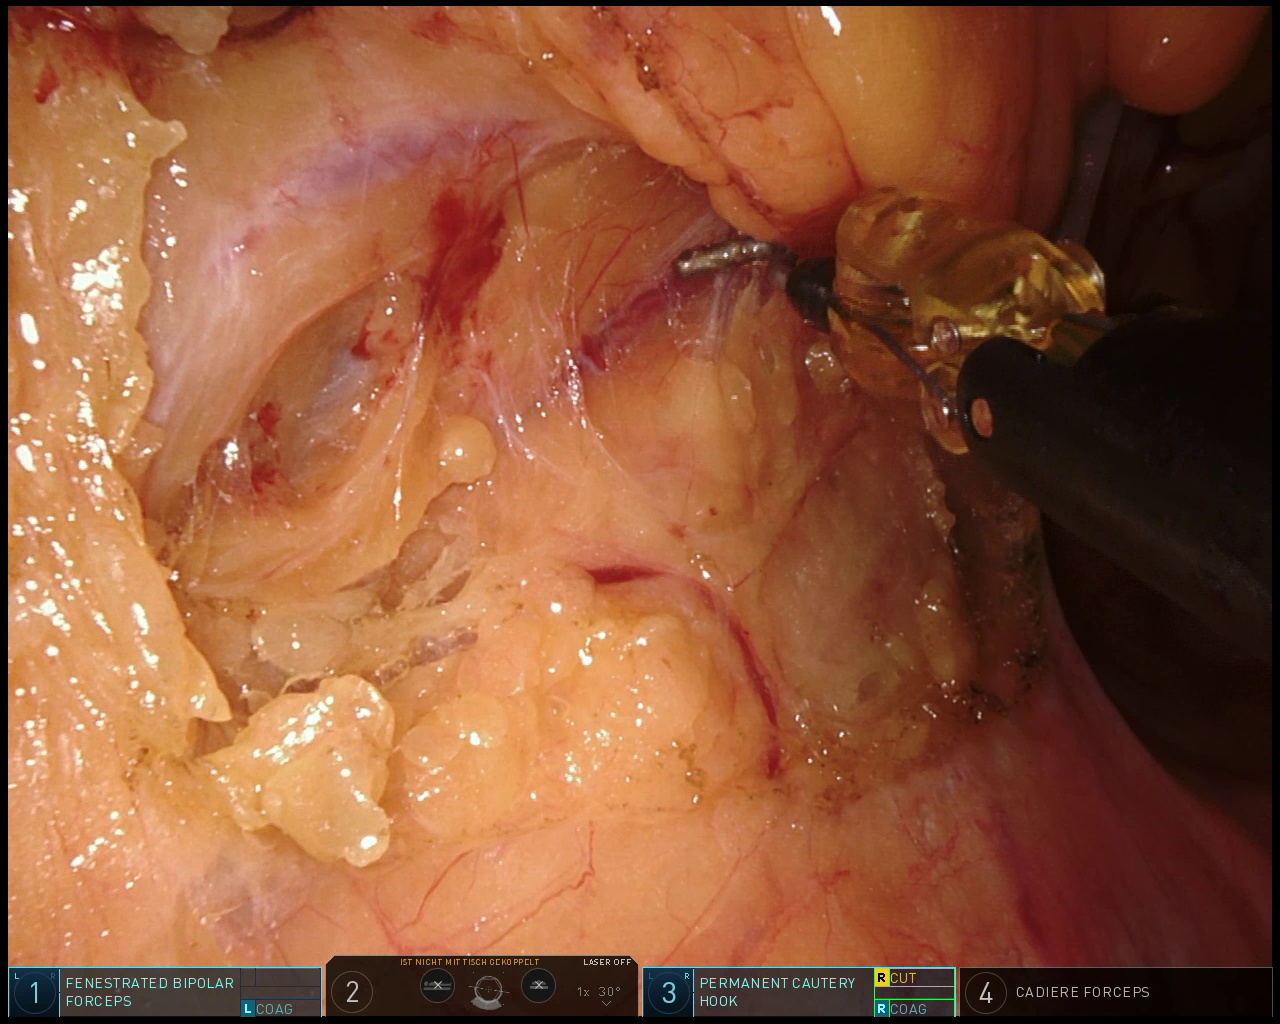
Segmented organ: inferior_mesenteric_artery
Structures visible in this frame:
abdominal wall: no
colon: yes
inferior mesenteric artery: yes
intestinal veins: no
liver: no
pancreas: no
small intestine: no
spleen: no
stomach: no
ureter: no
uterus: no
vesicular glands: no